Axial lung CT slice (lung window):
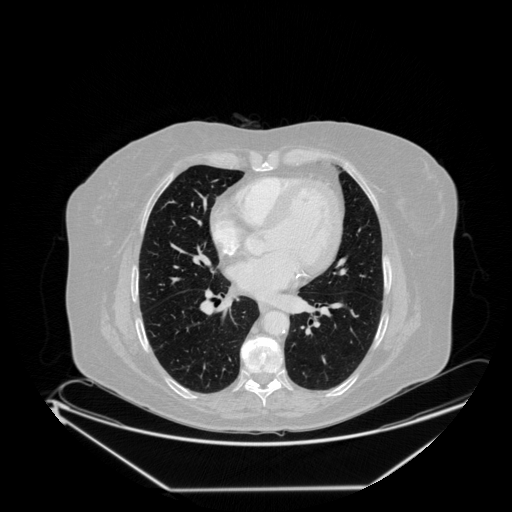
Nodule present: no